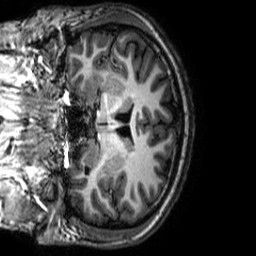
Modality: T1w
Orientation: coronal